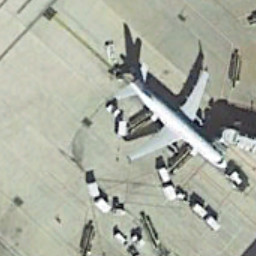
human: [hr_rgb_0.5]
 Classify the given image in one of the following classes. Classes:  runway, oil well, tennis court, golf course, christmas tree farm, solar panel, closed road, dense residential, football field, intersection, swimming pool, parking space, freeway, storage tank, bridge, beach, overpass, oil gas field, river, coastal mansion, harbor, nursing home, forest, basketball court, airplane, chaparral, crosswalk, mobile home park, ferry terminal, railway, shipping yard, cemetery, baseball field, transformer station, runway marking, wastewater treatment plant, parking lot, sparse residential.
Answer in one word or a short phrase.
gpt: airplane